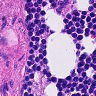
Metastatic tissue present: no